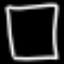
Label: square